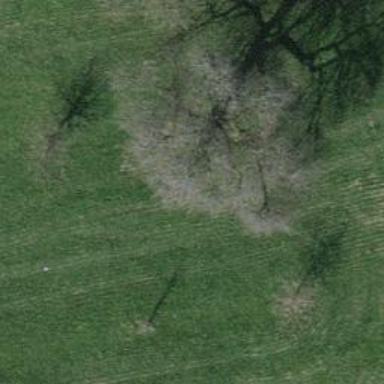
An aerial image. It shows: Beautiful tree in nature.